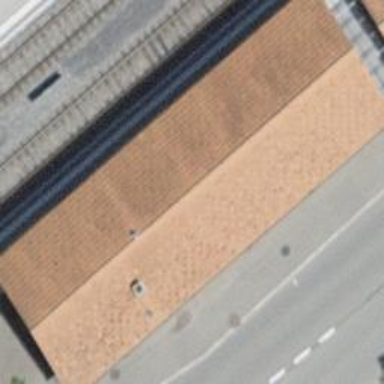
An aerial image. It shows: Commercial building.